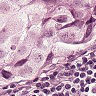
Metastatic tissue present: yes